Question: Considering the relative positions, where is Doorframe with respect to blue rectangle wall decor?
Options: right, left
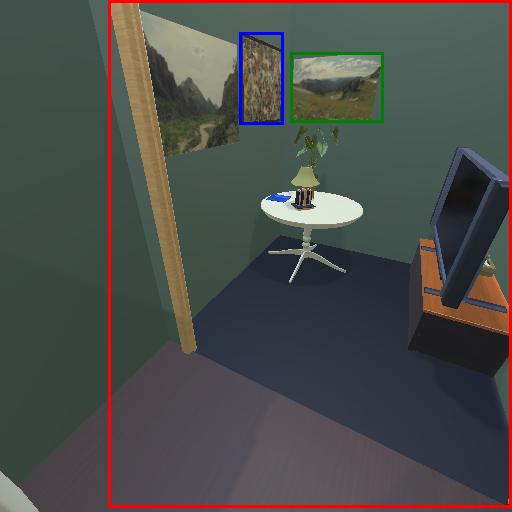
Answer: right